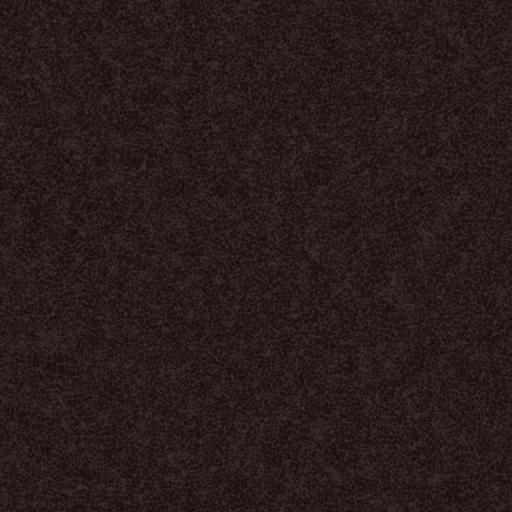
Tags: black brown dark leather smooth